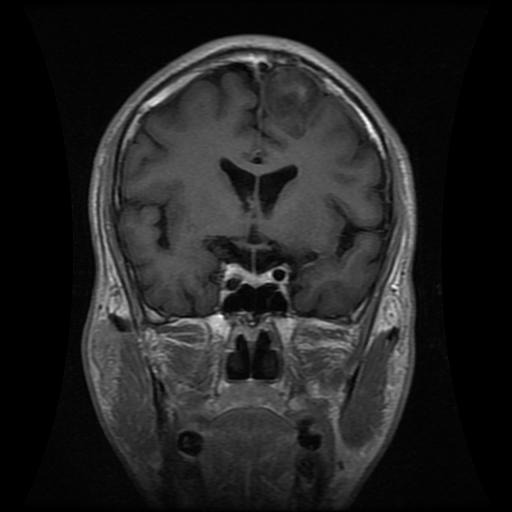
Label: glioma